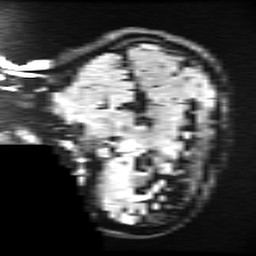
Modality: FLAIR
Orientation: sagittal
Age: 23
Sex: female
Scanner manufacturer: ge
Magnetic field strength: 3 T
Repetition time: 11 s
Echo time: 0.1497 s